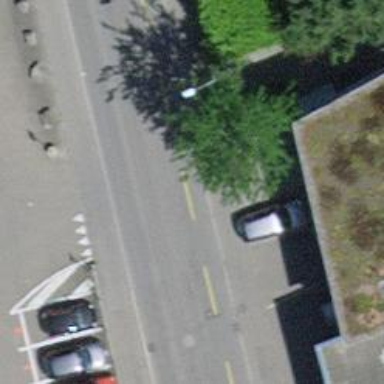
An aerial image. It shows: Tertiary road with asphalt surface. There are sidewalks on both sides and designated cycle lane on the left.